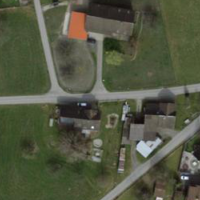
EUNIS habitat code: 55
Species observed at this site:
Melilotus albus